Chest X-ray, PA view. Patient: 56 years old, sex F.
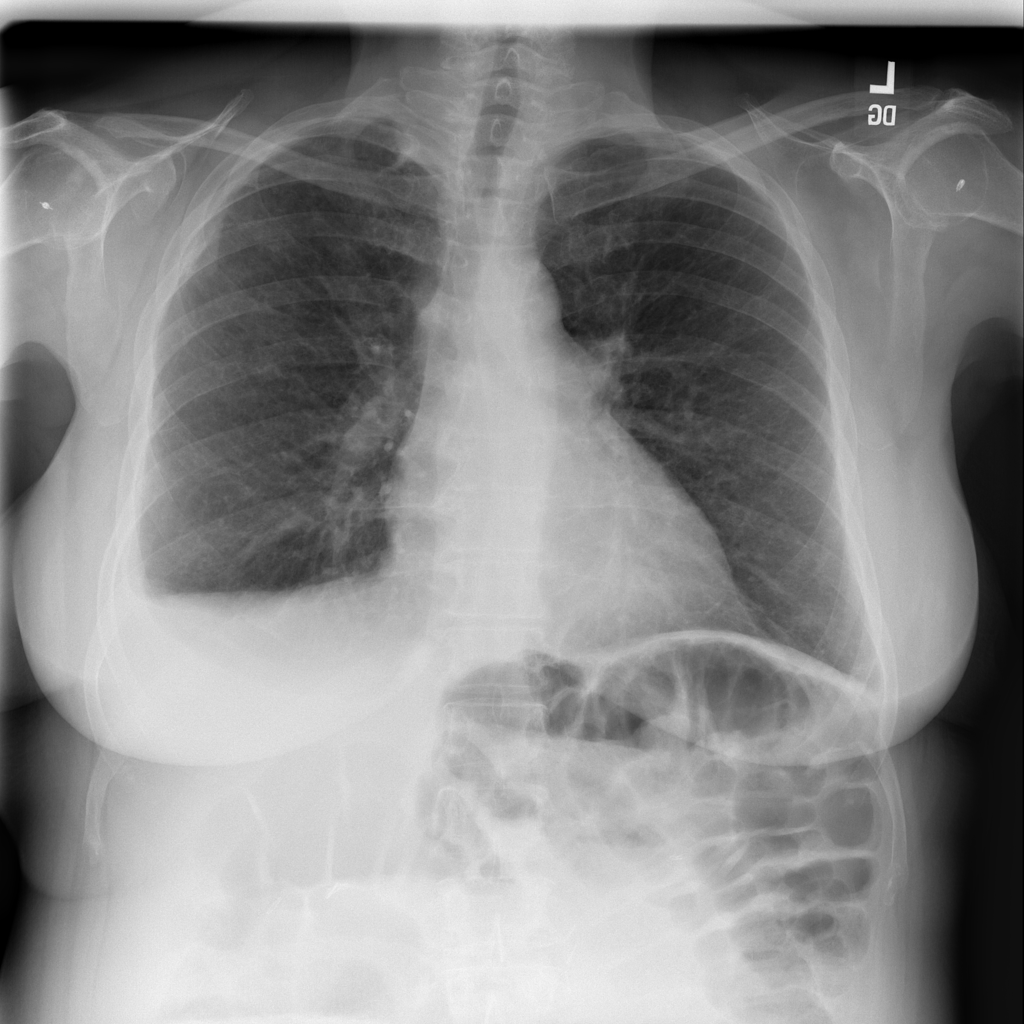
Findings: No Finding